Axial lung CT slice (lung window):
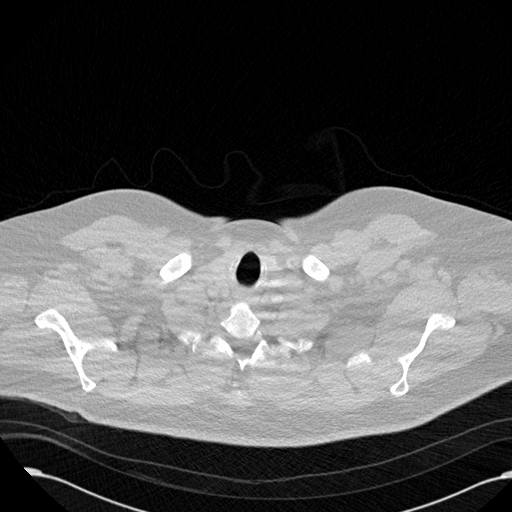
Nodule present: no